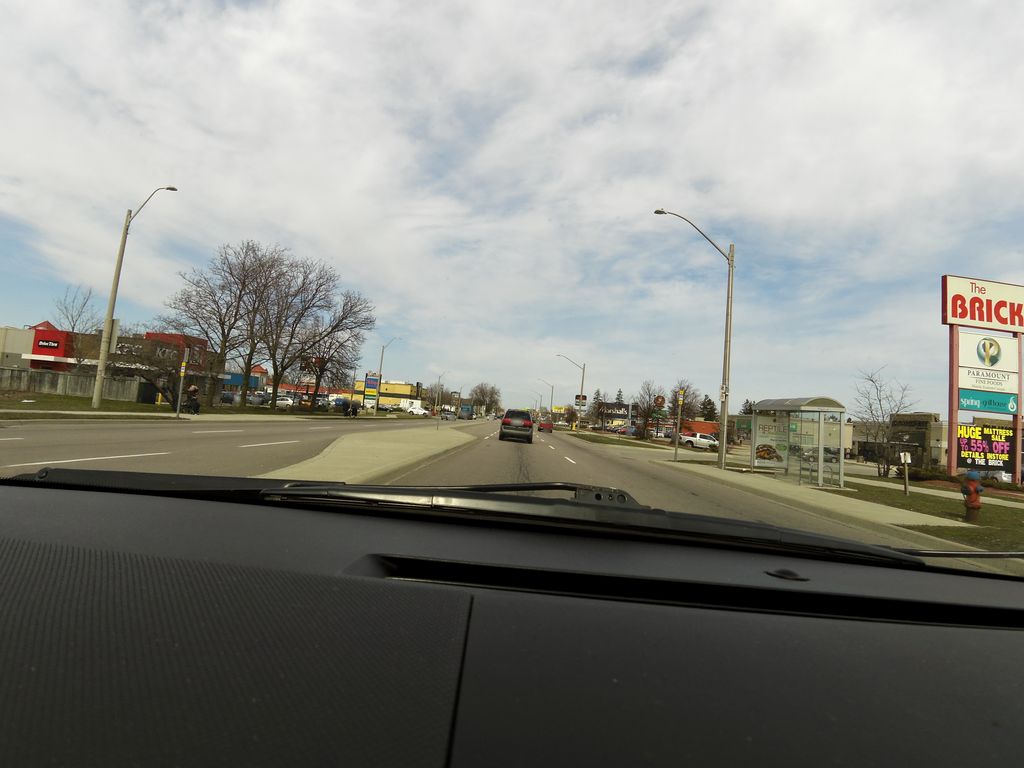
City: hamilton